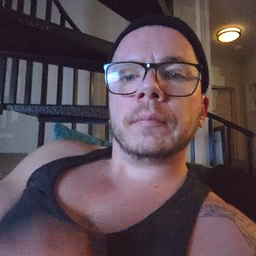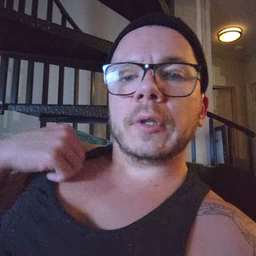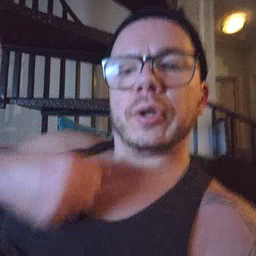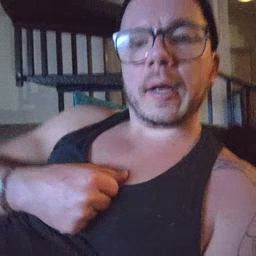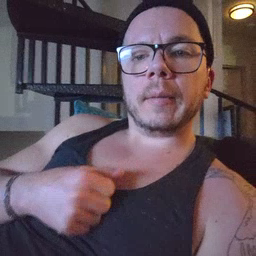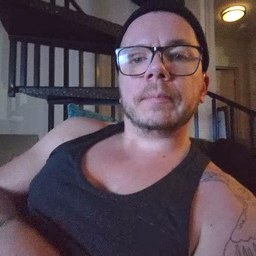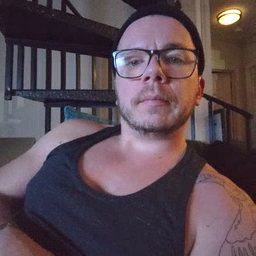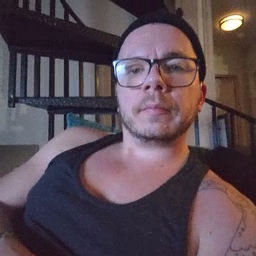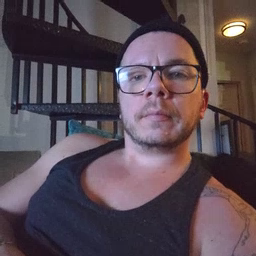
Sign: jacket